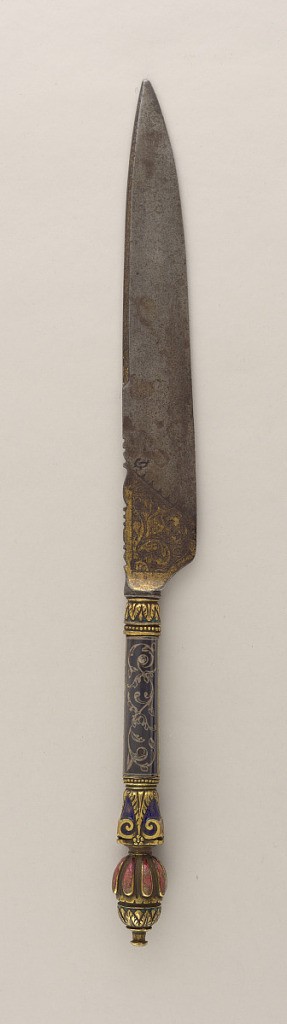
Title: Knife
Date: late 16th–mid-17th century
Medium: Steel, niello, brass, enamel, emerald, gilding
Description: Leaf-shaped blade tapering towards the point. Decorative indentions on the upper edge. Blade engraved with scrolled pattern, gilded near bolster. Waisted bolster with stylized leaves and beaded horizontal band. Handle with niello scrolled pattern at back and front. Finial of volute capital, dark blue enamel, surmounted by rose enamel gadrooned urn and rozette at green enamel.